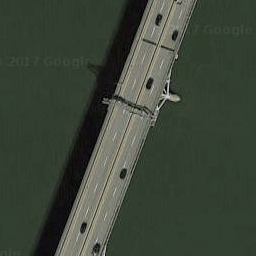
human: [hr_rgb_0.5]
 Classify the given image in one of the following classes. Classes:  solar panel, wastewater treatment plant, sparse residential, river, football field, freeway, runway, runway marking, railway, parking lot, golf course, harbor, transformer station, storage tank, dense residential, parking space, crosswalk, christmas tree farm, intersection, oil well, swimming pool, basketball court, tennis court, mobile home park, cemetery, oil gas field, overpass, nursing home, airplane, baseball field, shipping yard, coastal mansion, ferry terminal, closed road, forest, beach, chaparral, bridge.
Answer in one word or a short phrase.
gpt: bridge